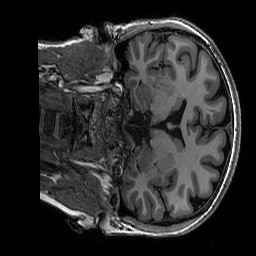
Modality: T1w
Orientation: coronal
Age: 24
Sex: female
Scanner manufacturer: siemens
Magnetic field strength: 3 T
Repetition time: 2.53 s
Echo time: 0.0033 s